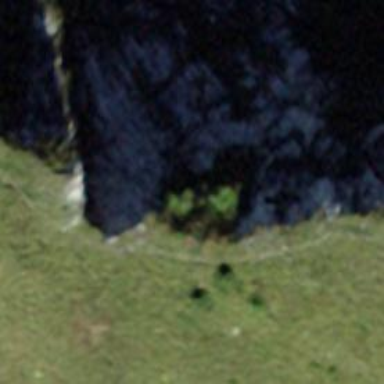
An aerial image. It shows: Natural cliff.